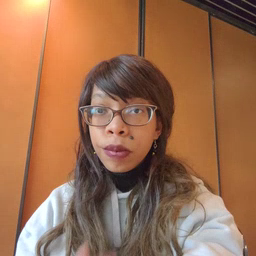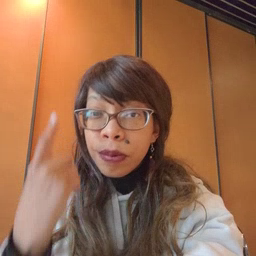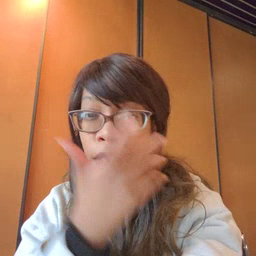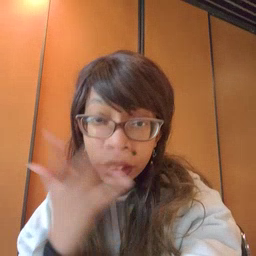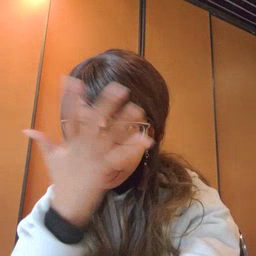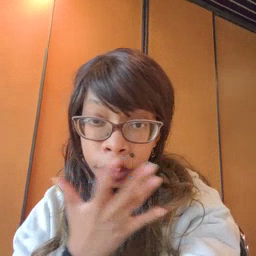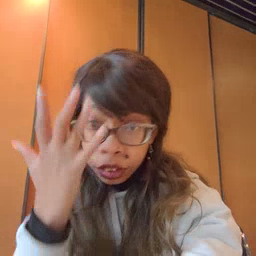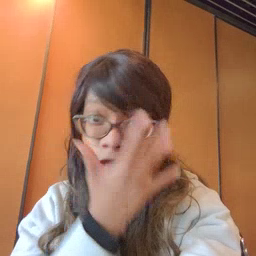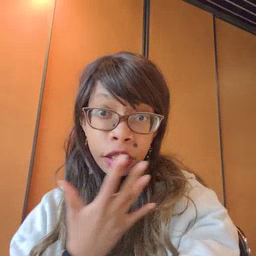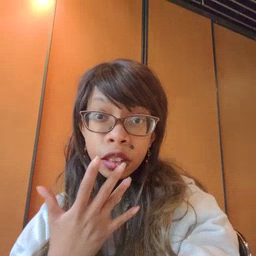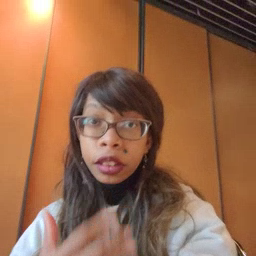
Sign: face